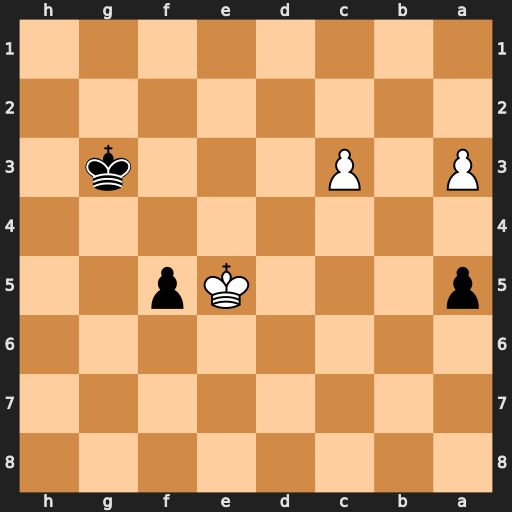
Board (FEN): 8/8/8/p3Kp2/8/P1P3k1/8/8
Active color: b
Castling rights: -
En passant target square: -
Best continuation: f4 c4 f3 c5 f2